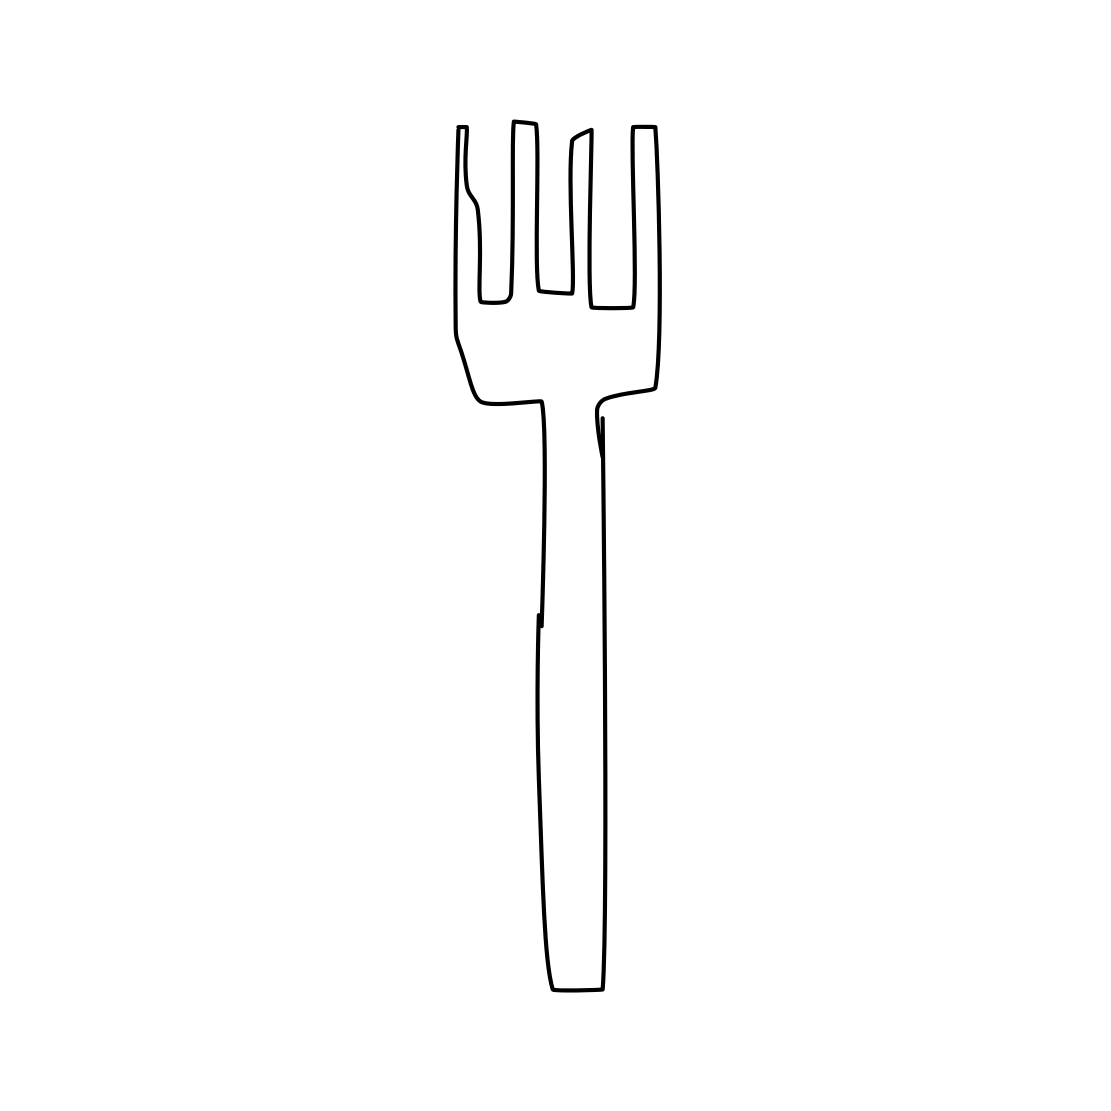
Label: fork